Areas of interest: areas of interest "Car Dealership"
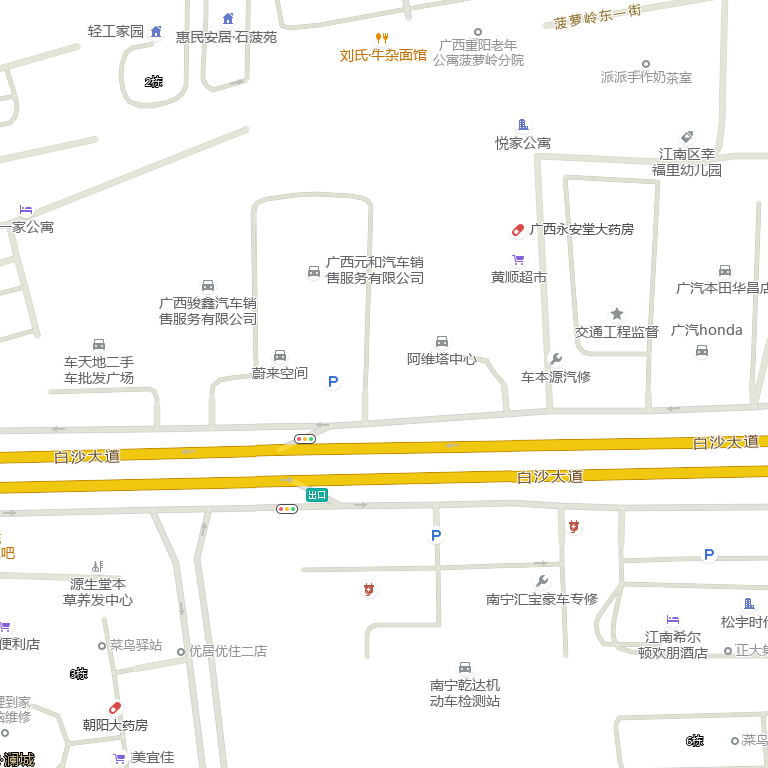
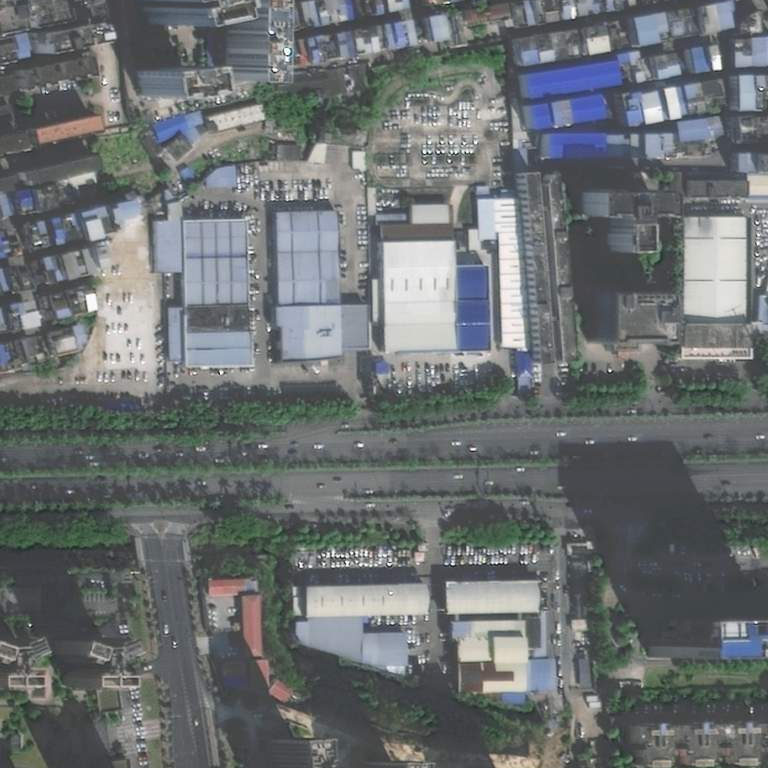